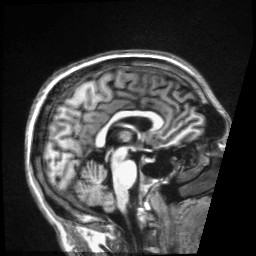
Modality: T1w
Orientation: sagittal
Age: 40